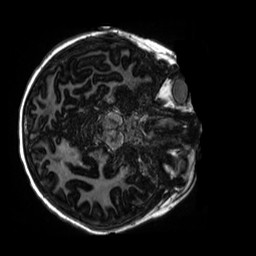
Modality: MP2RAGE
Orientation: axial
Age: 10
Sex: female
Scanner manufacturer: siemens
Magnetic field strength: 3 T
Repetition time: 4 s
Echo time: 0.00303 s